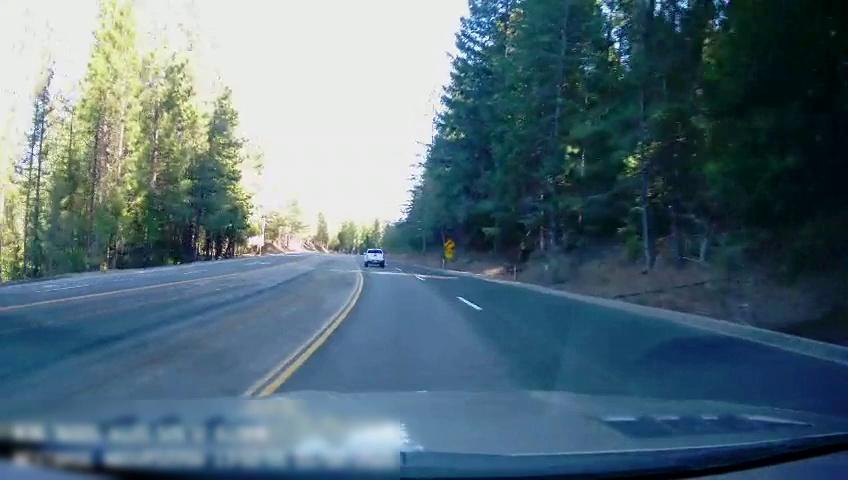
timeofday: Day
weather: Sunny
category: Drivable Space
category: Vehicles | Truck
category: Lanes | Current Lane
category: Lanes | Alternate Lane
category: Lanes | Current Lane
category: Lanes | Alternate Lane
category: Lanes | Opposite Lane
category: Lanes | Opposite Lane
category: Lanes | Opposite Lane
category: Traffic | Signs
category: Traffic | Signs